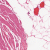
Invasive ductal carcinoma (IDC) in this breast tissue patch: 0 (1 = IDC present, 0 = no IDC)